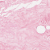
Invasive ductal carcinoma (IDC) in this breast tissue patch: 0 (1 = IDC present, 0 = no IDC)